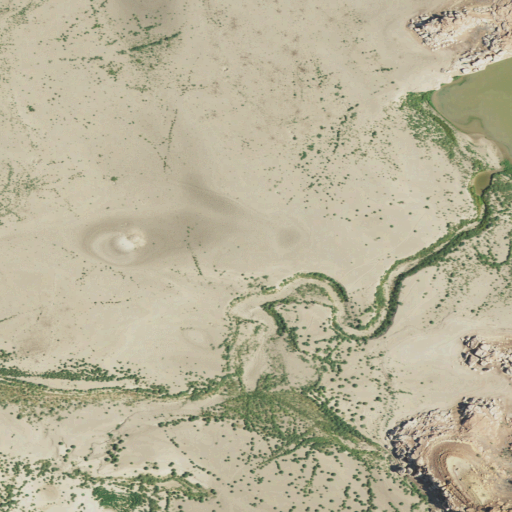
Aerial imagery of valley in Utah named Farley Canyon containing herbaceous wetlands, open water, grassland, and shrub